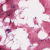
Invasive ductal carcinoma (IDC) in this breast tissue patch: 0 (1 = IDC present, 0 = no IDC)